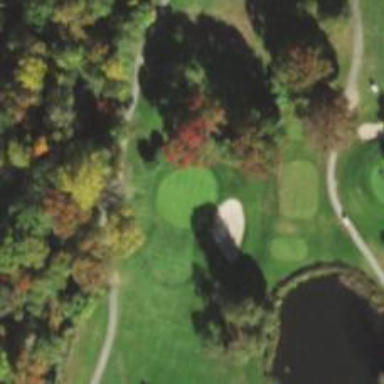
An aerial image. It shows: View of golf hole.